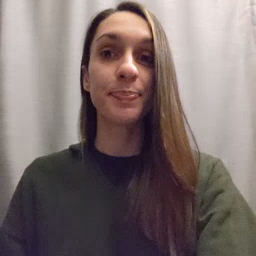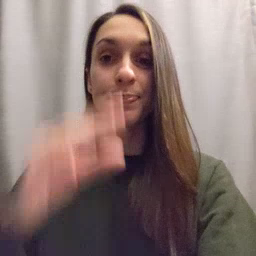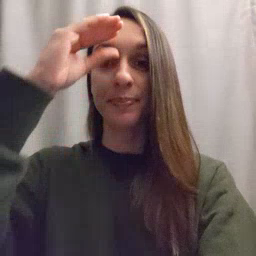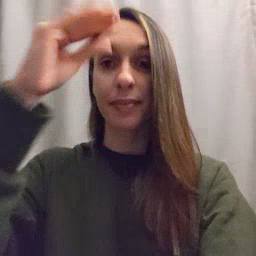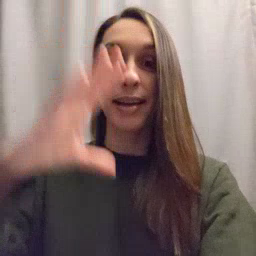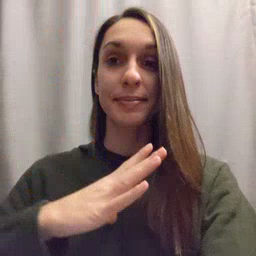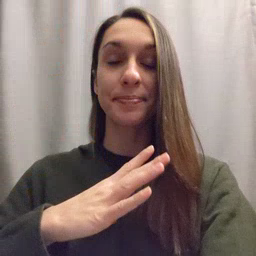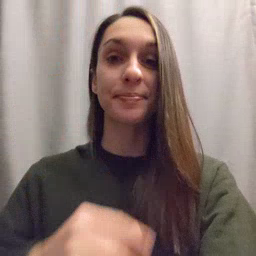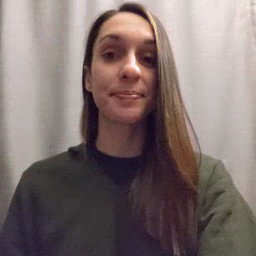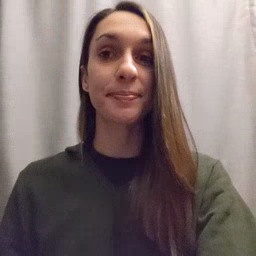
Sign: man